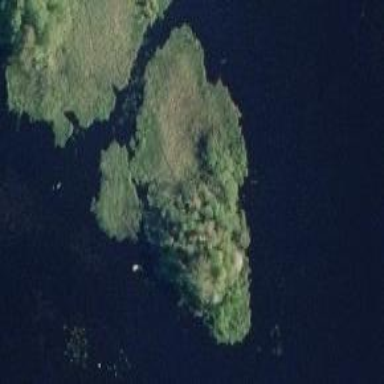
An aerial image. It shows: Islet.